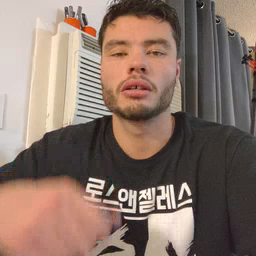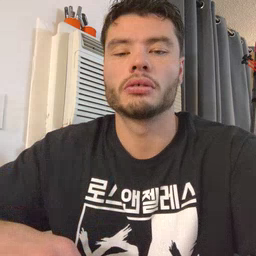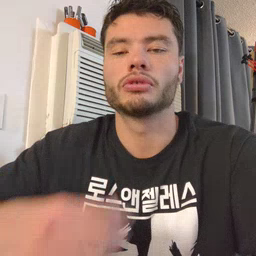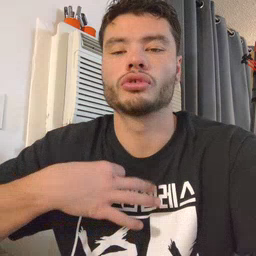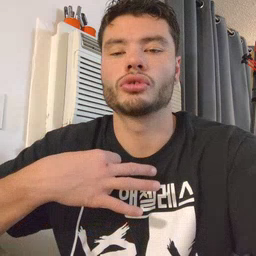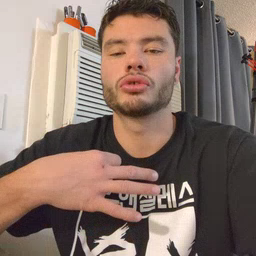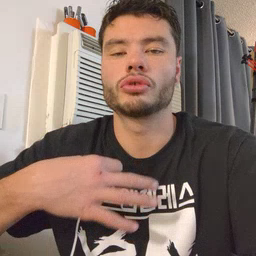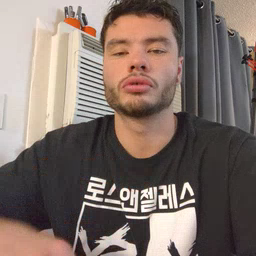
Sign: shirt